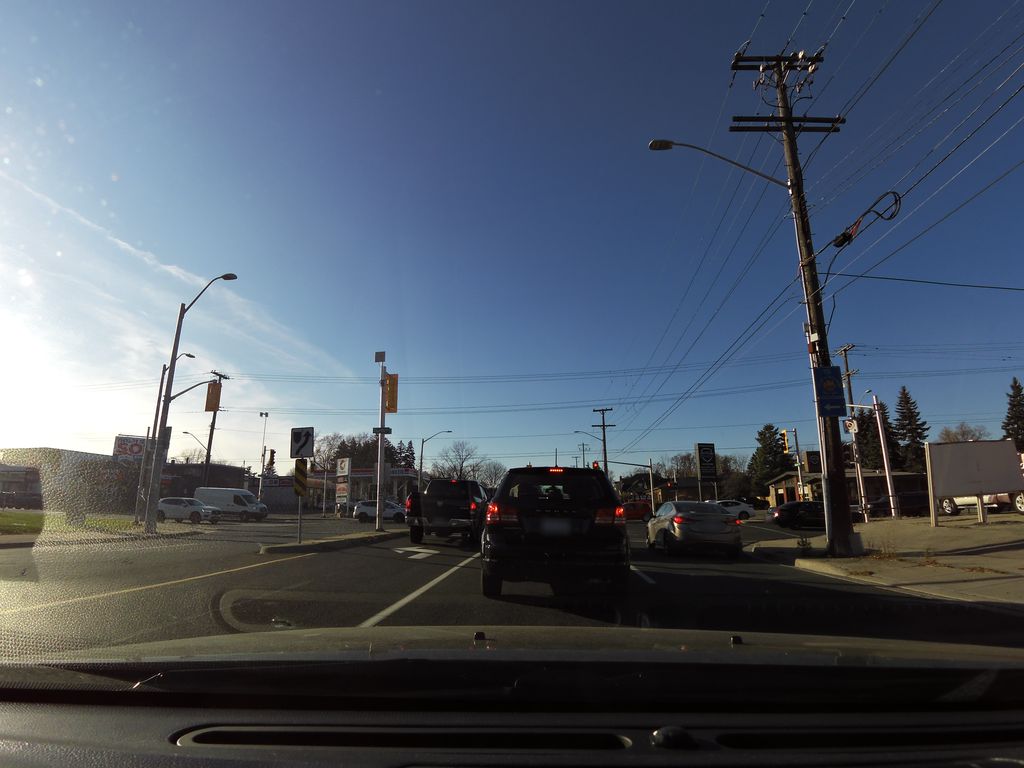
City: hamilton